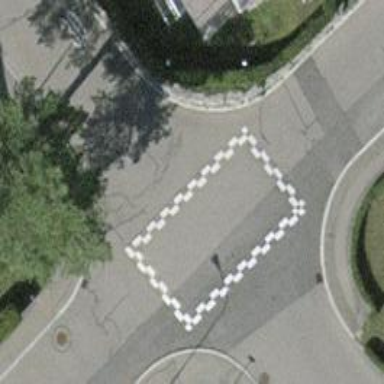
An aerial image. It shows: Traffic calming table.